Field crop: tomato
Growth stage: 1
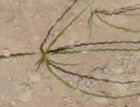
Species: cyperus